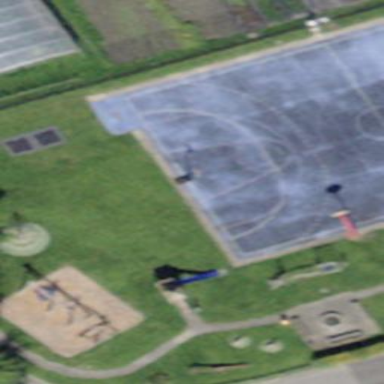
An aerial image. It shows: Playground area for leisure activities on the land.